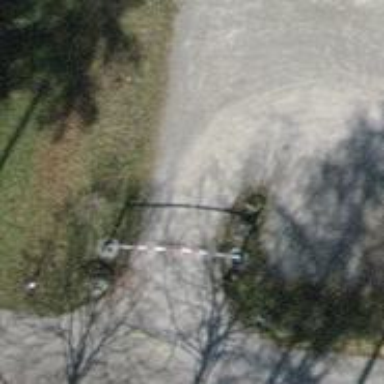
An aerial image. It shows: Fine gravel parking aisle that serves as service road.